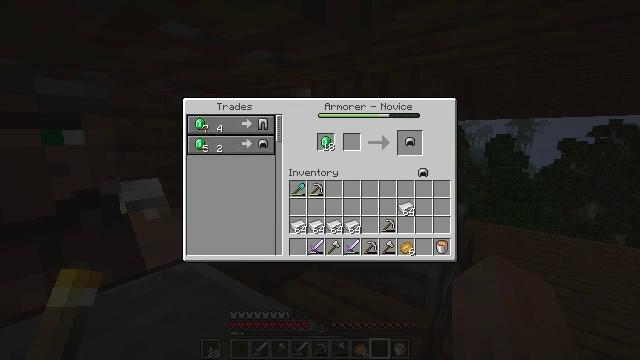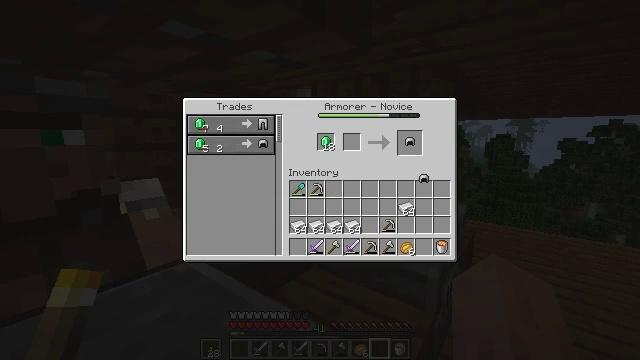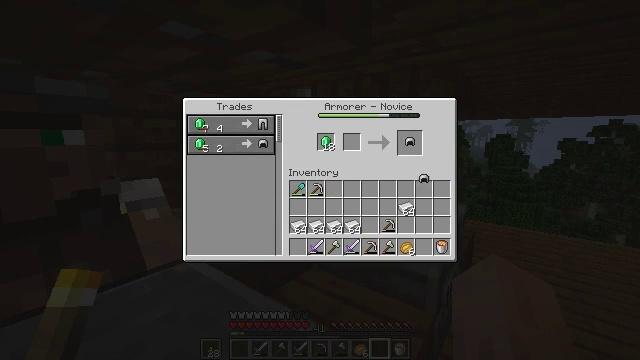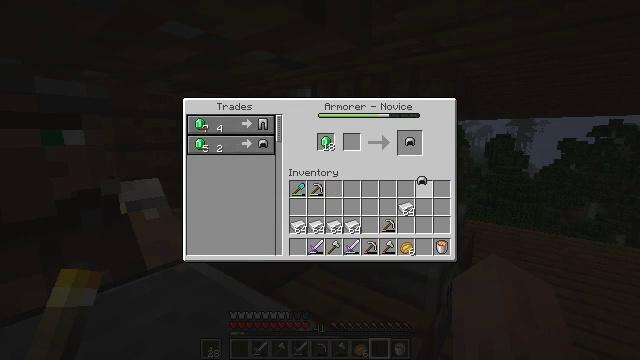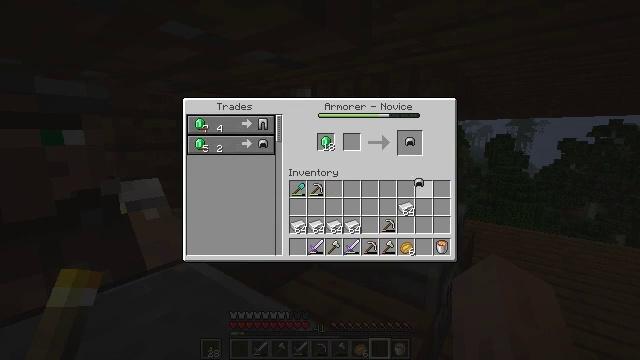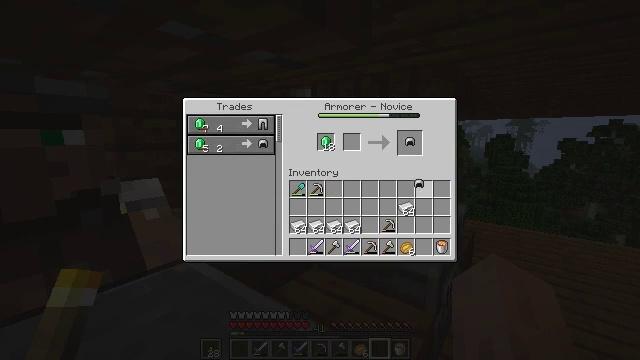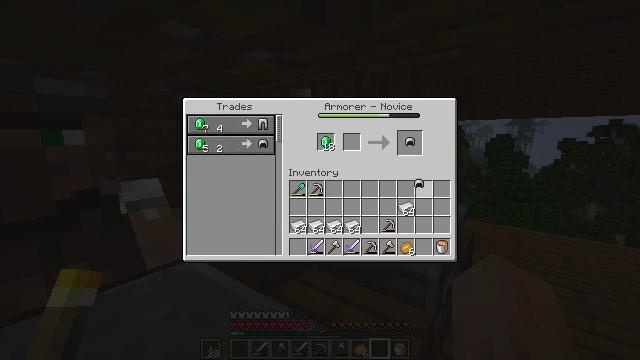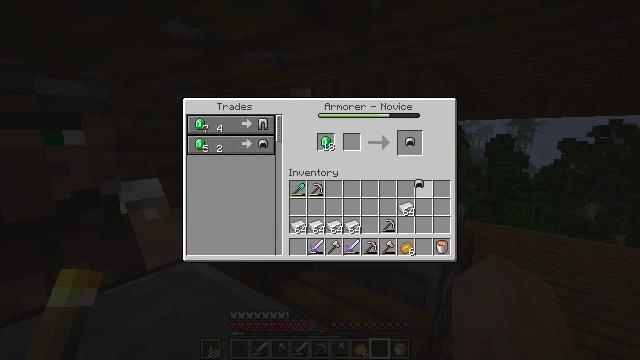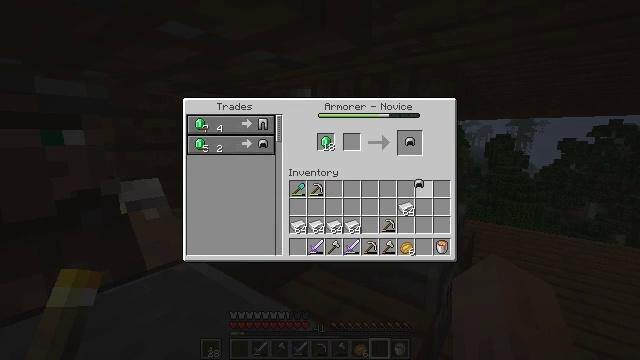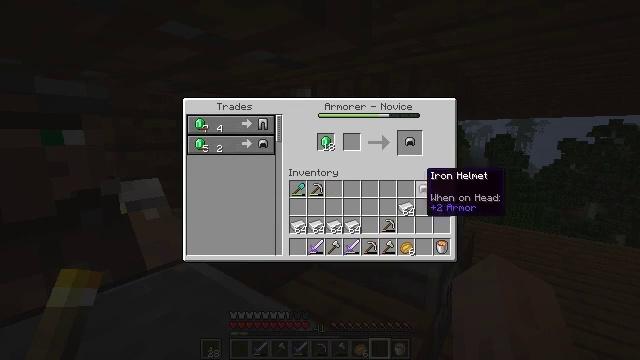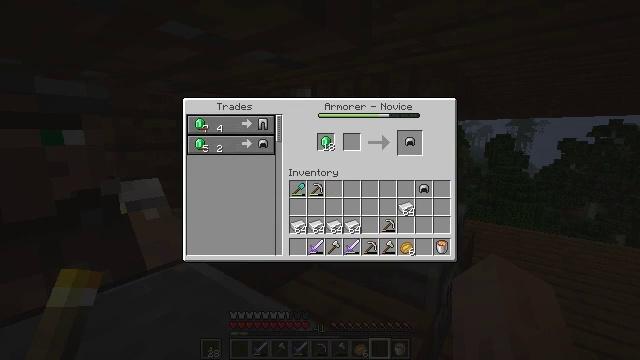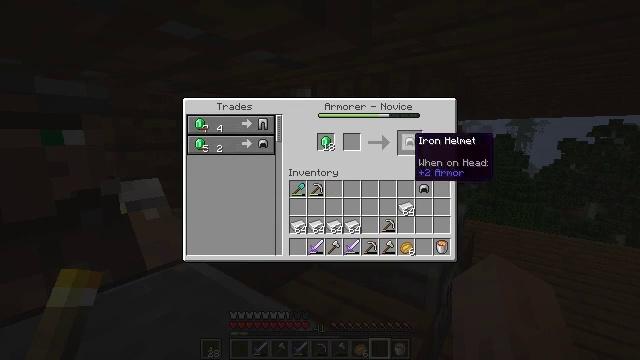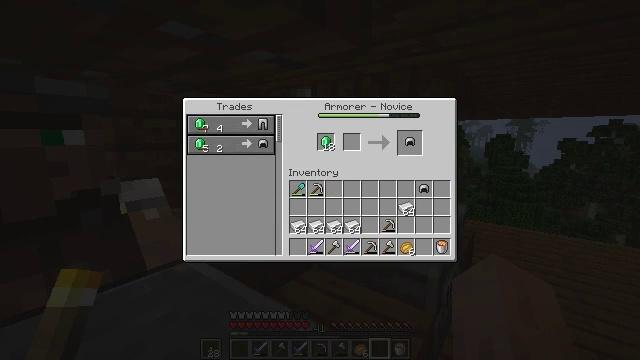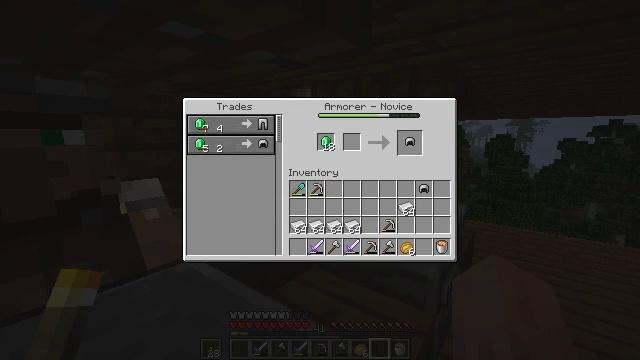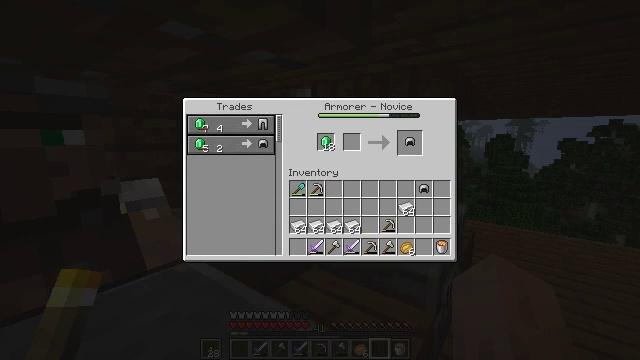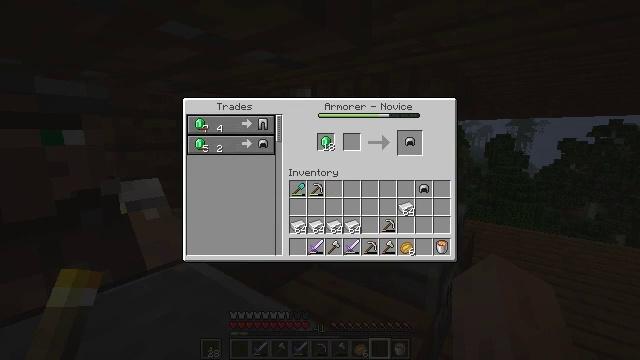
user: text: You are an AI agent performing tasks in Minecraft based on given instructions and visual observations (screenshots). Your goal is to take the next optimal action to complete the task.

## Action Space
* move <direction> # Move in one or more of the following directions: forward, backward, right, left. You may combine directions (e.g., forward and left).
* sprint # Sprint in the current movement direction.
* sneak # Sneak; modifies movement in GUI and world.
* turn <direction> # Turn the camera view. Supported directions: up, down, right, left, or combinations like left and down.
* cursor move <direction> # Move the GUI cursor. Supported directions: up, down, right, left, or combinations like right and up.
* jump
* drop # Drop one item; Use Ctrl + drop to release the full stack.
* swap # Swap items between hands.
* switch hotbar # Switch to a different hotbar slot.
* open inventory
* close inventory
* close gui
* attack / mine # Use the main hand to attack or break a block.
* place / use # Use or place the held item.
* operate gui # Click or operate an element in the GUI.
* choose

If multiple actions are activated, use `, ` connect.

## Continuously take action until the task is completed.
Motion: motion action
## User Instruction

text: Open the crafting table to craft an iron helmet.
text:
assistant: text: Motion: no_op
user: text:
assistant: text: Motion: no_op
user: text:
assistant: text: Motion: no_op
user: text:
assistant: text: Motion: no_op
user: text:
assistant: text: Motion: no_op
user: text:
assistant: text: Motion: operate gui
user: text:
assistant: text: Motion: operate gui
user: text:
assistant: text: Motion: operate gui
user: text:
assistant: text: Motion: no_op
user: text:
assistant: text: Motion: cursor move up
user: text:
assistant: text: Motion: cursor move left and up
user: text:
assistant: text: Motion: cursor move up
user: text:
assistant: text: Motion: cursor move up
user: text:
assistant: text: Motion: no_op
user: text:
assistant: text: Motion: operate gui
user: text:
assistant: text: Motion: operate gui
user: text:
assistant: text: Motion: cursor move down, operate gui
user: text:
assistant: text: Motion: no_op
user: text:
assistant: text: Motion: no_op
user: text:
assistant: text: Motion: no_op
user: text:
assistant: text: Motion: operate gui
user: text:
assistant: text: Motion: cursor move right and down, operate gui
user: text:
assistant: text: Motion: cursor move right and down
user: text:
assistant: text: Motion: cursor move down
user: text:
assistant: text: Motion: cursor move down
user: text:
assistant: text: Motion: no_op
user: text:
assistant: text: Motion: no_op
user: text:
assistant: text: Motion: no_op
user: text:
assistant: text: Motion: no_op
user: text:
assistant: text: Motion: no_op